Question: I'm trying to fine tune some spacing on my page using margin and padding and they either won't work at all or they come out way more than expected. I have a simple page with a "word wrapping" unordered list at the top for the navigation and below that some simple textual content.
Here is the HTML:
'''
<!DOCTYPE html>
<html>
<head>
<title>my title</title>
<meta name="description" content=""/>
<meta charset="utf-8"/>
<meta name="viewport" content="width=device-width">
<link type="text/css" rel="stylesheet" href="styles.css"/>
</head>
<body>
<div class="navigation">
<ul>
<li><a href="#">link_one</a></li>
<li><a href="#">link_two</a></li>
<li><a href="#">three</a></li>
<li><a href="#">link four</a></li>
<li><a href="#">fivefive</a></li>
<li><a href="#">link six</a></li>
<li><a href="#">seven</a></li>
<li><a href="#">eight</a></li>
<li><a href="#">ninenine</a></li>
<li><a href="#">ten</a></li>
<li><a href="#">eleven</a></li>
<li><a href="#"><PHONE></a></li>
</ul>
</div>
<div class="view">
<p>sentences here with no markup.</p>
</div>
</body>
</html>
'''
And here is the CSS:
'''
body {
margin:10px;
}
.navigation {
width:100%;
float:none;
}
.navigation ul {
padding:0;
margin:0;
list-style-type:none;
text-align:left;
}
.navigation ul li {
float:left;
margin:0 14px 12px 0;
}
.view {
clear:left;
}
.view p {
width:100%;
}
'''
Here's a screenshot of what it looks like:

The main thing I want to do is add some additional vertical spacing between the navigation and the textual content. Now as you can see there is already some nice spacing there because of the bottom margin on the li. But I don't want to use the li to add more spacing because I want it to be greater than the li bottom margin. So...if I set the bottom margin or the bottom padding on the .navigation nothing changes at all. why? If I set the top margin on the .view nothing changes at all. why? If I set the top padding on the .view to 1px it creates an additional 17px of space. why would it do that? So how can I accurately add some additional vertical spacing between the navigation and the view?
The other thing I want to do is set the right margin and padding on the .navigation. But when I set these nothing happens - they just remain zero. why is that?
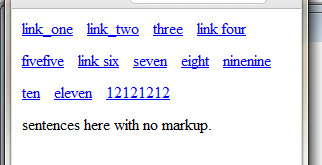
Answer: Your '.navigation' UL has a height of 0 because all list items are floated. Floated children do not contribute to the height of their parents unless they are contained. If you put large bottom margins on the bottom of '.navigation' you should begin to see some movement, but that's not the best way to do it. You should contain the floats in your UL, possibly by using the strategy described here:
<URL>
As to why adding 1px of padding to '.view' results in much more spacing than that, right now the 'p' tag margins are overlapping the '.view' box the li bottom margins. When you add padding to '.view', that puts something in between the 'li' margins and the 'p' margins, preventing them from running together.
If you add a background colors to your '.view' and '.navigation' divs temporarily it will be more apparent what is going on.